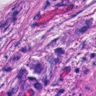
Metastatic tissue present: yes